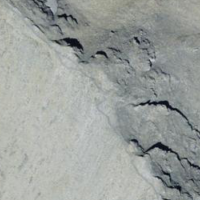
EUNIS habitat code: 48
Species observed at this site:
Saxifraga oppositifolia
Gentiana terglouensis